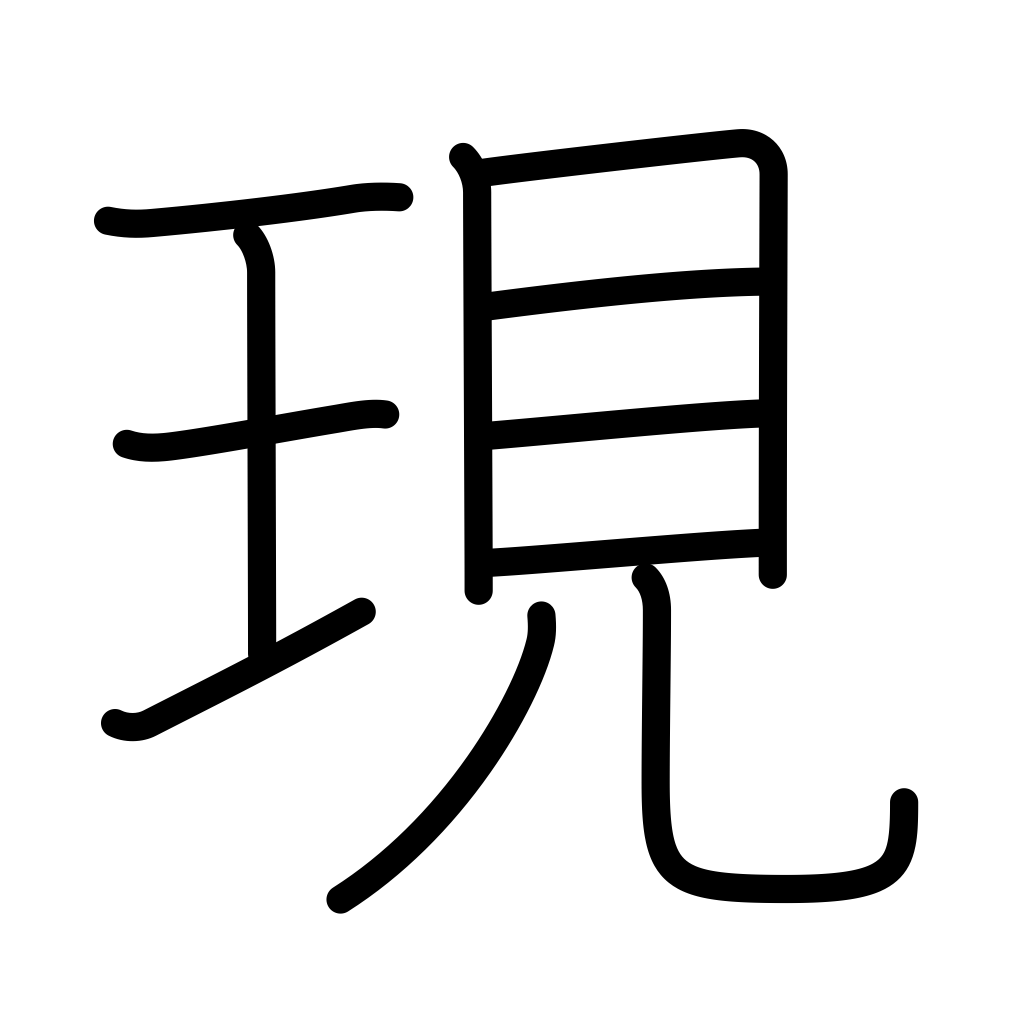
Meaning: present, existing, actual